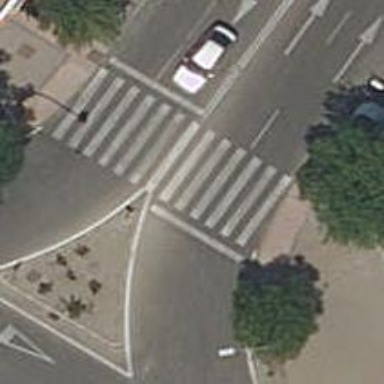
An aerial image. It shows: Road crossing with traffic signals.